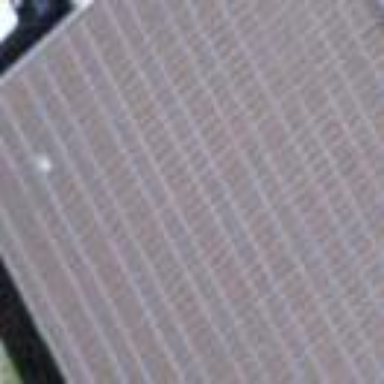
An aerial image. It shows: Solar power generator using photovoltaic panels.